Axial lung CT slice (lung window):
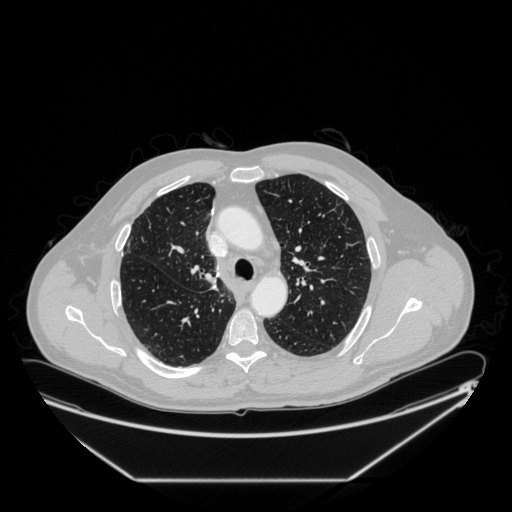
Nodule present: no